Question: I have a 'UITableView' with variable height cells. I would prefer not to have to use a background image, but rather would like to set a 'backgroundView' with the styling that I want. Currently, I can't figure out how to dynamically change the height of my 'backgroundView' based on the height of the cell.
'''
- (UITableViewCell *)tableView:(UITableView *)tableView cellForRowAtIndexPath:(NSIndexPath *)indexPath
{
static NSString *CellIdentifier = @"Cell";
UITableViewCell *cell = [tableView dequeueReusableCellWithIdentifier:CellIdentifier];
if (cell == nil) {
cell = [[UITableViewCell alloc] initWithStyle:UITableViewCellStyleSubtitle reuseIdentifier:CellIdentifier];
cell.accessoryType = UITableViewCellAccessoryDisclosureIndicator;
UIView *view = [[UIView alloc] initWithFrame:CGRectMake(10, 10, 300, 60)];
view.backgroundColor = [UIColor whiteColor];
view.layer.cornerRadius = 2.0;
view.layer.shadowColor = [UIColor blackColor].CGColor;
view.layer.shadowOffset = CGSizeMake(0, 1);
view.layer.shadowRadius = 0.4;
view.layer.shadowOpacity = 0.2;
[cell.contentView addSubview:view];
[cell.contentView sendSubviewToBack:view];
}
ZSSLog *log = [self.items objectAtIndex:indexPath.row];
cell.textLabel.text = log.logText;
cell.textLabel.numberOfLines = 0;
cell.textLabel.font = [UIFont fontWithName:@"HelveticaNeue-Light" size:15.0];
cell.textLabel.textColor = [UIColor grayColor];
return cell;
}
'''
Right now the background views just overlap since they are not being resized:

Is this possible?
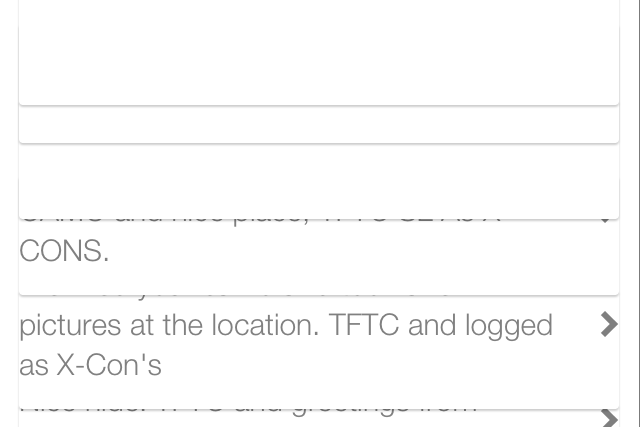
Answer: Instead of setting the frame of your background view you might want to do something like
'''
UIView *view = [[UIView alloc] initWithFrame:cell.contentView.bounds];
view.autoresizingMask = UIViewAutoresizingFlexibleWidth | UIViewAutoresizingFlexibleHeight;
'''
This answer assumes you're not using auto-layout since you're setting the frame of your background view. If you're using auto-layout you don't want to be setting the frame at all and instead setting constraints on your background view.